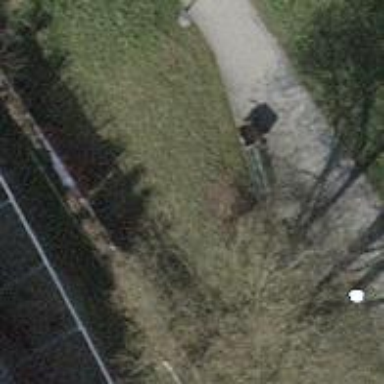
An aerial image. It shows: Bench for seating.